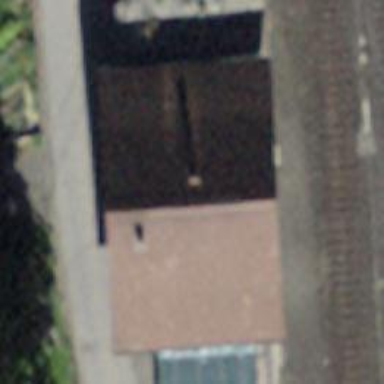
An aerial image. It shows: Railway service station.